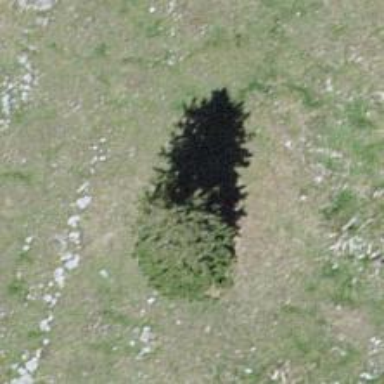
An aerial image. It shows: Needle-leaved tree in natural setting.